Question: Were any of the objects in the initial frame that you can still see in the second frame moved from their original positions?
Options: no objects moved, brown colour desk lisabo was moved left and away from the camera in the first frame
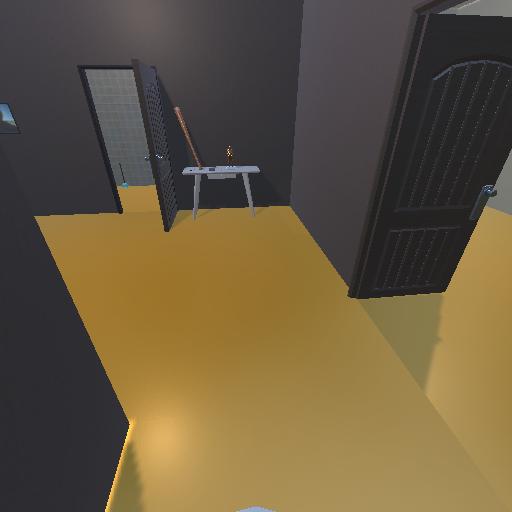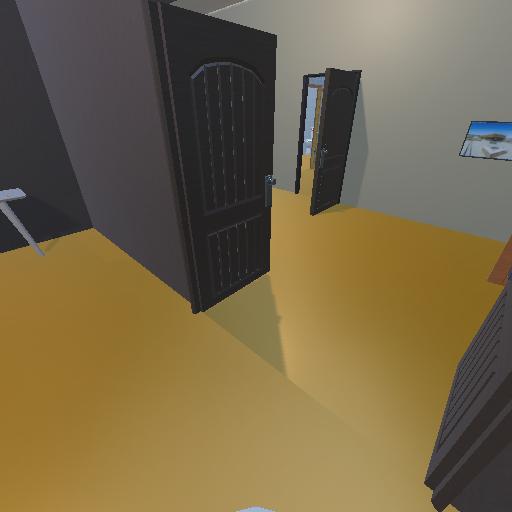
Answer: no objects moved